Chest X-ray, PA view. Patient: 45 years old, sex M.
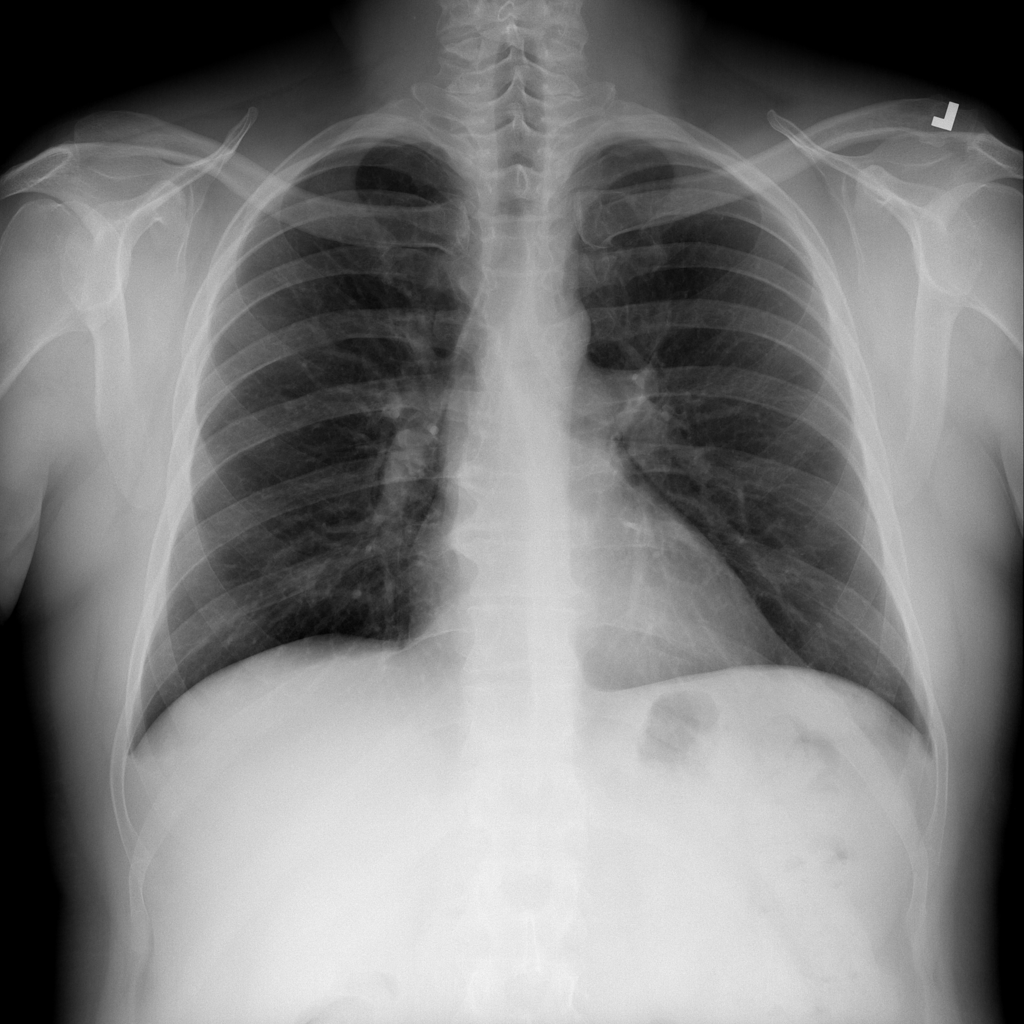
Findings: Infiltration